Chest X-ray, PA view. Patient: 71 years old, sex M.
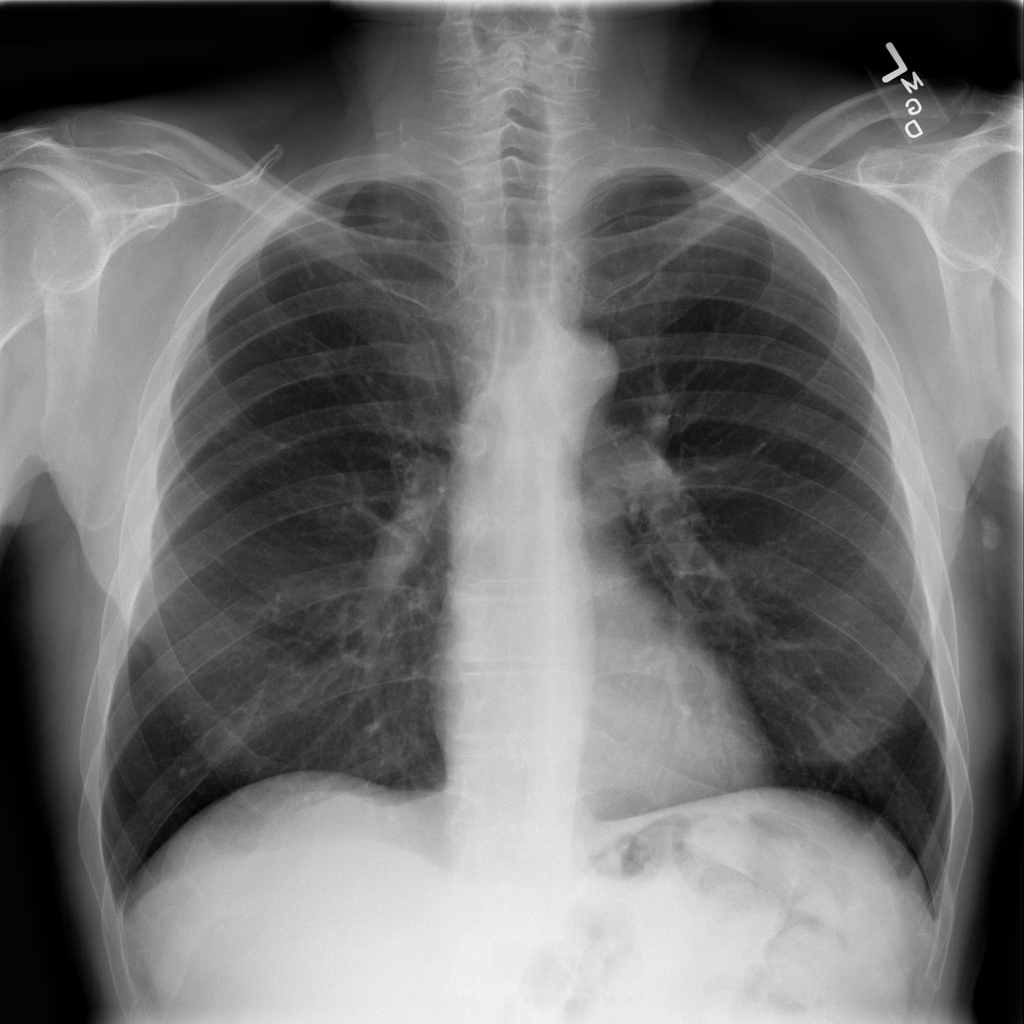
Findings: No Finding